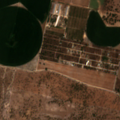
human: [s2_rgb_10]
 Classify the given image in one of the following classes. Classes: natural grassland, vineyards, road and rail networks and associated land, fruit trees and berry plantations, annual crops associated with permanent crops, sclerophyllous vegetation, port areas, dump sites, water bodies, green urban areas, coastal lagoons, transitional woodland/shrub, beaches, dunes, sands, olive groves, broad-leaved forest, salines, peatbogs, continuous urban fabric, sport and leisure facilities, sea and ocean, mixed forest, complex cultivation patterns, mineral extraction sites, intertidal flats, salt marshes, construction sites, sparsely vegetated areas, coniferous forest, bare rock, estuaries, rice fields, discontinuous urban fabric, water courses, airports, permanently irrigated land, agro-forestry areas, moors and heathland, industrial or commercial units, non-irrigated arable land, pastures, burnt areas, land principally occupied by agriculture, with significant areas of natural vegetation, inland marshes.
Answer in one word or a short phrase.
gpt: permanently irrigated land, pastures, agro-forestry areas, broad-leaved forest